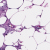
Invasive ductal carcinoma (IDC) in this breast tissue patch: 0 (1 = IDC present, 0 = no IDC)